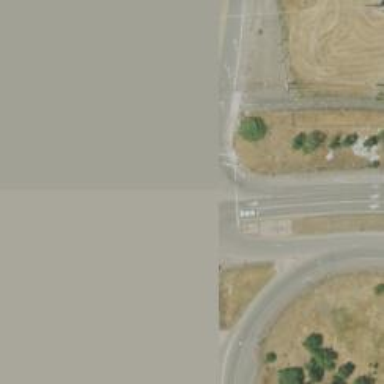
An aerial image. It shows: Solid stop line on the road marking.